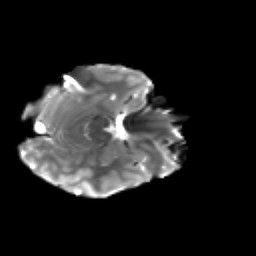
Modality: T2w
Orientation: axial
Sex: male
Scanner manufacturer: siemens
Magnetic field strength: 3 T
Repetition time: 5 s
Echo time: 0.071 s